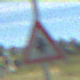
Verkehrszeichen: Vorfahrt
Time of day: Midday
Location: Outdoor (Special)
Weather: PartlyCloudy
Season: NotSpecified
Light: Natural